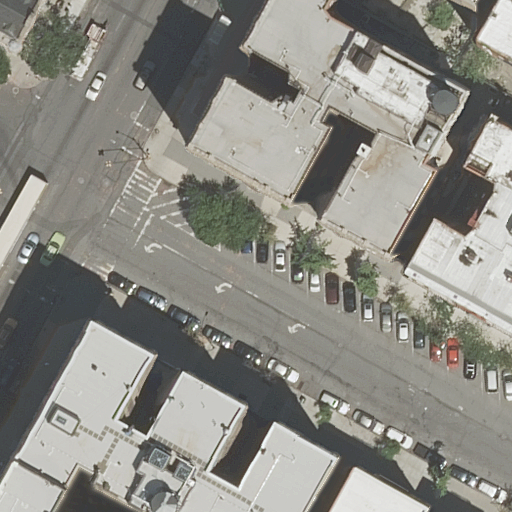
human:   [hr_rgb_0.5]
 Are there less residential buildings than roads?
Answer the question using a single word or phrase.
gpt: no

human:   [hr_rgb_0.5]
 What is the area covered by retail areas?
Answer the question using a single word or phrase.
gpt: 5m2

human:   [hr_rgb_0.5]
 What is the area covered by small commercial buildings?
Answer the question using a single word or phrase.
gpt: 0m2

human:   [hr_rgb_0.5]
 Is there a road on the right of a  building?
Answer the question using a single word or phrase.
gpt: yes

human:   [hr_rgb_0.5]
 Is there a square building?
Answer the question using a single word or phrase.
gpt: no

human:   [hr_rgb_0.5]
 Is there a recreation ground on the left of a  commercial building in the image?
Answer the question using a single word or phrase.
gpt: no

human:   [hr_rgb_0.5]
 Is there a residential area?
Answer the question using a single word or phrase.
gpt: yes

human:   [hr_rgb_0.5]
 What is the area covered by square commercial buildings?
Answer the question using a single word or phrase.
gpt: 0m2

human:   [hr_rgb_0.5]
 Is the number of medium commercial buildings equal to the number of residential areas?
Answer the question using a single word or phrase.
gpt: no

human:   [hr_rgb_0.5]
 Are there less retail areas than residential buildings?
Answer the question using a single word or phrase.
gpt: yes

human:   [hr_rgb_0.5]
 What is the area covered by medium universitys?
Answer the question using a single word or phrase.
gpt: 0m2

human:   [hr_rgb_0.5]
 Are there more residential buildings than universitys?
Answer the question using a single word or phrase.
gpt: yes

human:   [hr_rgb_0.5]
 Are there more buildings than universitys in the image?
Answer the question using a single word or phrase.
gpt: yes

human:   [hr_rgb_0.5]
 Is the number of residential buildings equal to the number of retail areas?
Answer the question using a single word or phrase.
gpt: no

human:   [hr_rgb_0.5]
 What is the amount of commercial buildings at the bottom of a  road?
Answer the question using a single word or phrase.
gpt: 0

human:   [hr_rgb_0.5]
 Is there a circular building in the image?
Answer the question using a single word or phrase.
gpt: no

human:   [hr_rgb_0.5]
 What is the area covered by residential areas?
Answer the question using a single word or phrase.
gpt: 660m2

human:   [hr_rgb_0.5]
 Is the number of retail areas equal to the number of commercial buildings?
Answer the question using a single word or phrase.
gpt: no

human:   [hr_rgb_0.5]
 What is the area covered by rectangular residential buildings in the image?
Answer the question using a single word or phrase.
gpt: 204m2

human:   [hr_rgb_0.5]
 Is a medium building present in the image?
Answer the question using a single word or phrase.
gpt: yes

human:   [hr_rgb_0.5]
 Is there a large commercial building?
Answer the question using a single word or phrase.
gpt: no

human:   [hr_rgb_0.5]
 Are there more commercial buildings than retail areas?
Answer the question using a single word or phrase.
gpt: no

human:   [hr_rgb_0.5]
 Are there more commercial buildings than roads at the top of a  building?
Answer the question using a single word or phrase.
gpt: no

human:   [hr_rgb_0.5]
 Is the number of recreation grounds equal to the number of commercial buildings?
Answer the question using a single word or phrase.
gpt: no

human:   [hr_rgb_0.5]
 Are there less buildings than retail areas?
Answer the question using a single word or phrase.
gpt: no

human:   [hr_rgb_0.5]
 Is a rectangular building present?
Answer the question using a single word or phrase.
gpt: yes

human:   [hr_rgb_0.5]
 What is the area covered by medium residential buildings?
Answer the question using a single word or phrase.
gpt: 409m2

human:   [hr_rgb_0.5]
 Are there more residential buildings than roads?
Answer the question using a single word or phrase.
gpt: yes

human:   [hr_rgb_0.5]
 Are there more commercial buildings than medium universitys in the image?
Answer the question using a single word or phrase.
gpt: no

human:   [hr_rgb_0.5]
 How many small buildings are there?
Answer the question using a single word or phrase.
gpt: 5

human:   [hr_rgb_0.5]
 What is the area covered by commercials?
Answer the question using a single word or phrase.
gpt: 419m2

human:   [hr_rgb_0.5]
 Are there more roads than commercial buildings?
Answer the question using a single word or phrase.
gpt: yes

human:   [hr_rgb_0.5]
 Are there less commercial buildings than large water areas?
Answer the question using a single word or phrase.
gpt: no

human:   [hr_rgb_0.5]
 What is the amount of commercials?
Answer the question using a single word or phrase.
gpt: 1

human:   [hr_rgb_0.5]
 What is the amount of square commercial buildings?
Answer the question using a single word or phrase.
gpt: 0

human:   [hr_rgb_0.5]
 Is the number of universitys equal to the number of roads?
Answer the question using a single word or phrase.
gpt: no